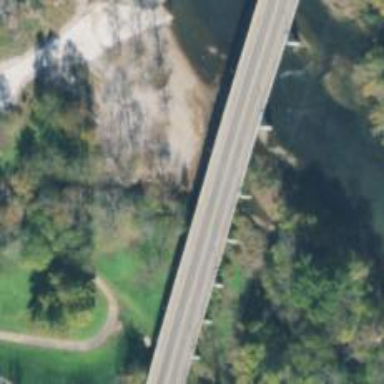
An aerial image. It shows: Primary highway crossing over bridge.